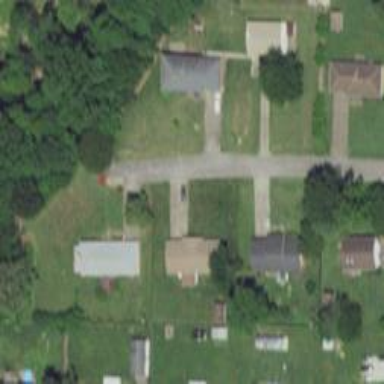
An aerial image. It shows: Residential road.